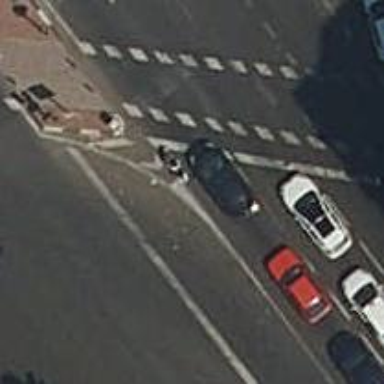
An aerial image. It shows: Crossing with traffic signals.